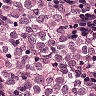
Metastatic tissue present: yes